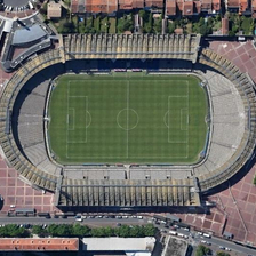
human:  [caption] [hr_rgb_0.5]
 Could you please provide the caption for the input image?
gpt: This smart football field with a large number of stalls is located between a busy road and a series of houses.

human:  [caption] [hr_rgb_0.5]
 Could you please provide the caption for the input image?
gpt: This intelligent football field with a large number of stands is located between a busy road and a row of houses.

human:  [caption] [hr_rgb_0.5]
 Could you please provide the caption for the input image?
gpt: Between two rows of houses with red roofs, there is a red square ground with a stadium on it.

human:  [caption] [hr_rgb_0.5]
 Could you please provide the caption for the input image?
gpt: the football field next to a line of houses is surrounded by a ring of gray oval blearchers with yellow ceilings .

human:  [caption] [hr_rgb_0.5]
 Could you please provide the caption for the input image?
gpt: Between the two rows of houses with red roofs is a red square floor with a stadium on it.